Field crop: tomato
Growth stage: 1
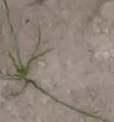
Species: cyperus